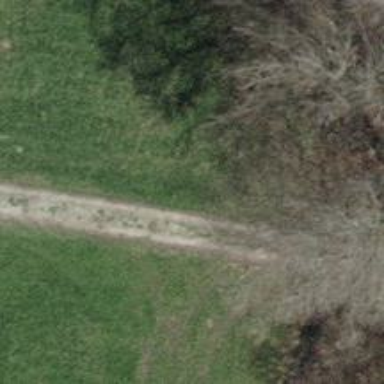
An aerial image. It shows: Track road with grade3 tracktype. There is no sidewalk along the road.